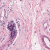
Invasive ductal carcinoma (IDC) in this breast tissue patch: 1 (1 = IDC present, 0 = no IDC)